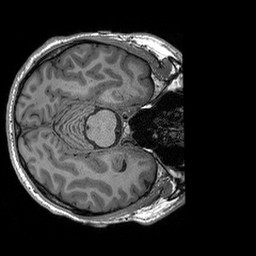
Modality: T1w
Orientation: axial
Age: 25
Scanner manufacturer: siemens
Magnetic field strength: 3 T
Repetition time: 2.3 s
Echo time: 0.00296 s